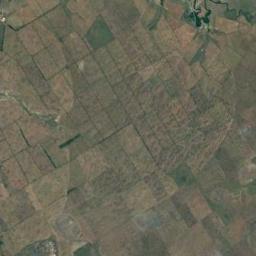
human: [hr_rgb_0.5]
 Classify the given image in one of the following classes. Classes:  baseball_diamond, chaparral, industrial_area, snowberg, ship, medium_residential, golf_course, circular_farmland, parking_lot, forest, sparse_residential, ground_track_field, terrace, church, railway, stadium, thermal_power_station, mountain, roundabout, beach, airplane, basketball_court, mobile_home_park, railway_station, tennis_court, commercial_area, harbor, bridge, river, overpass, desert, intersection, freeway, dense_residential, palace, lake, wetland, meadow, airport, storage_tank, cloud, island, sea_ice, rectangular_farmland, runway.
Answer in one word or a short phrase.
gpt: rectangular_farmland